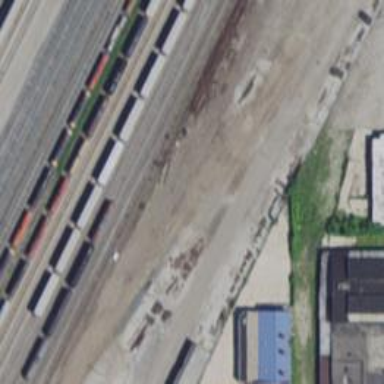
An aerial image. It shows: Railway yard in service.